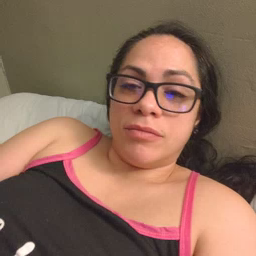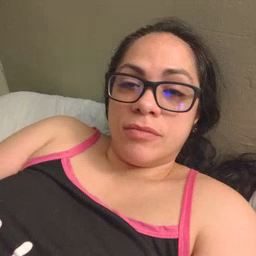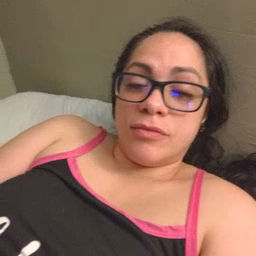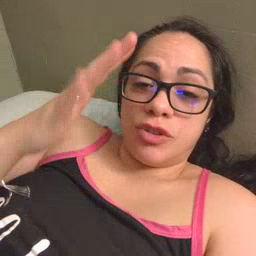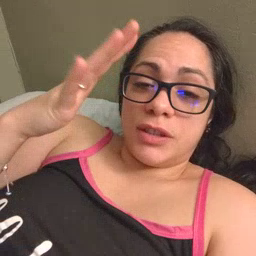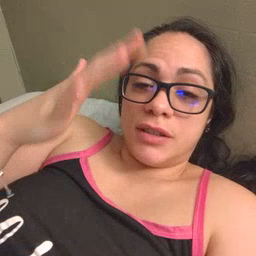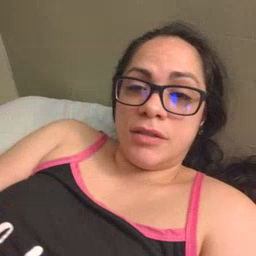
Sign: tree